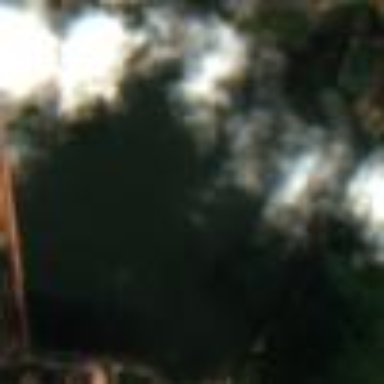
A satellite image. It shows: Beautiful lake surrounded by nature.